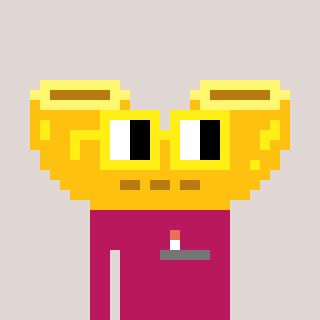
a pixel art character with square yellow glasses, a macaroni-shaped head and a darkpink-colored body on a warm background